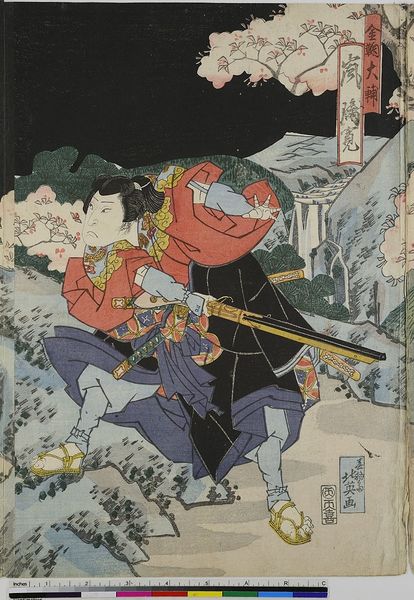
Titel: Der Schauspieler Arashi Rikan als Kanamari Daisuke
Künstler: Shunbaisai Hokuei
Standort: Hamburg
Institution: Museum für Kunst und Gewerbe Hamburg
Schlagwörter: theater, holzschnitt, druckgraphik, druckgrafik, zeit, schauspieler, farbholzschnitt, schauspielerin, kabuki, edo, reproduktionen, druckerzeugnisse, theateraufführung, ukiyo